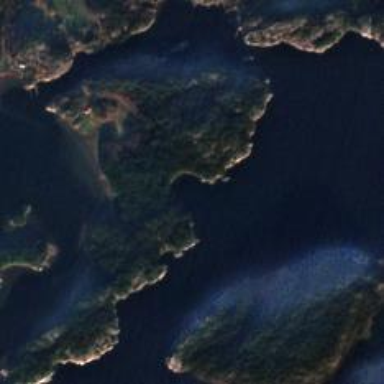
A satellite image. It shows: Beautiful bay with natural surroundings.